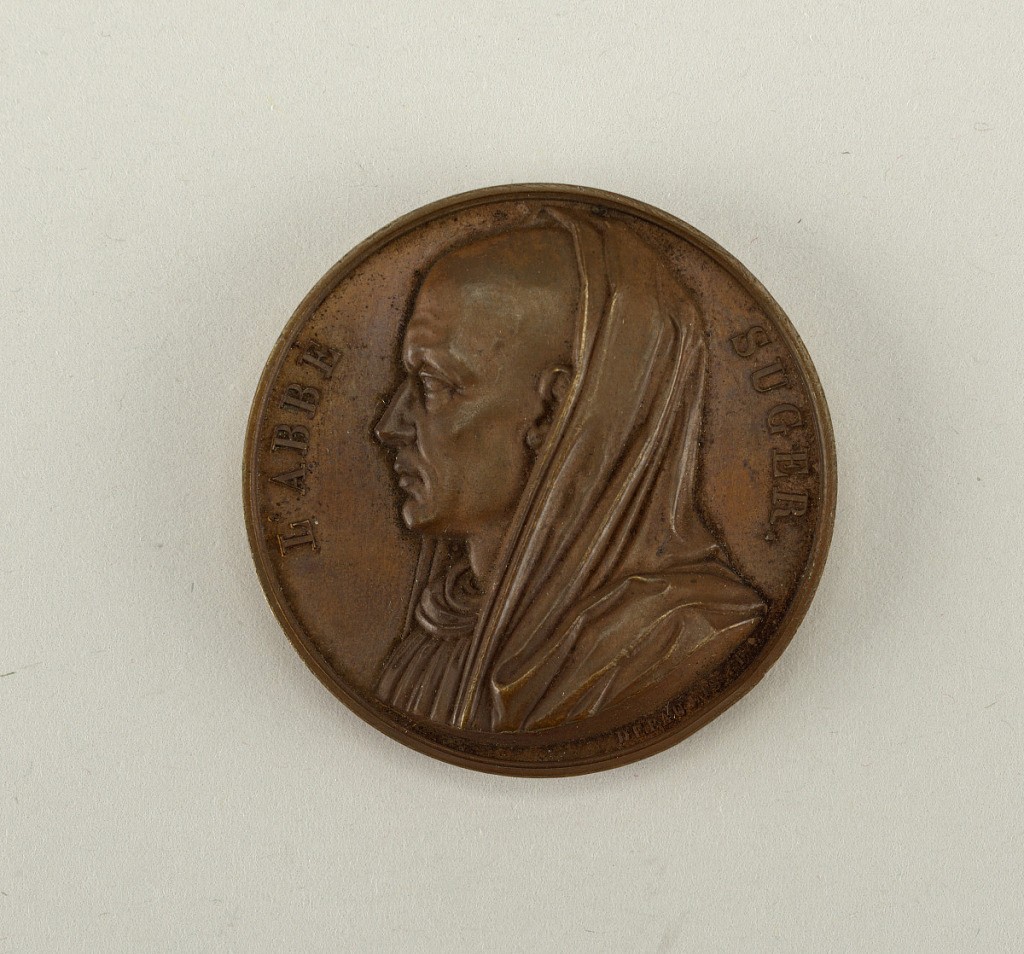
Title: Medal Commemorating Abbot Suger
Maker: Alexis Joseph Depaulis, French, 1792 - 1867
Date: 1820
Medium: Cast bronze
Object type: Medal
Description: Bust of Abbot suger (c. 1081 -1151).